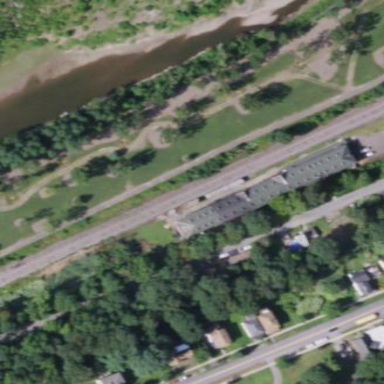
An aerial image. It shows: Historic railway station building.